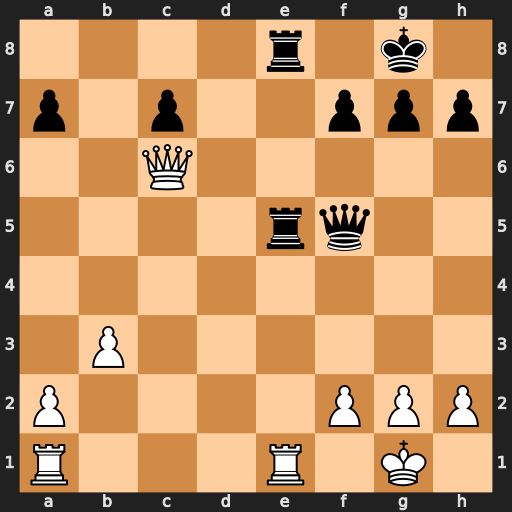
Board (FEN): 4r1k1/p1p2ppp/2Q5/4rq2/8/1P6/P4PPP/R3R1K1
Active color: w
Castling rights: -
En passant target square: -
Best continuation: Qxe8+ Rxe8 Rxe8#